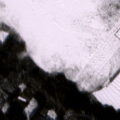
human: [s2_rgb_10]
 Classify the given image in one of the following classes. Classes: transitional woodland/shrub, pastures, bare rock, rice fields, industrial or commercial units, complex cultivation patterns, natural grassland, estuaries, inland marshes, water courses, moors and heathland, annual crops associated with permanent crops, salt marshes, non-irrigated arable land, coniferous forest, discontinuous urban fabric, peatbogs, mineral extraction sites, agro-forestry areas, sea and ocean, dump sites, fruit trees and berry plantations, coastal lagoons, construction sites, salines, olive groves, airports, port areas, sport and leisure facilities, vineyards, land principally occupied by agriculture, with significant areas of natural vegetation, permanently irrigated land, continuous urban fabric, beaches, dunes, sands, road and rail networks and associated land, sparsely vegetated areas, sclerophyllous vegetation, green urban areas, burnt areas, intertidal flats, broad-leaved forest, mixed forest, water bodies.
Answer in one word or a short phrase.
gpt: non-irrigated arable land, coniferous forest, mixed forest, peatbogs